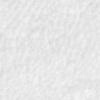
Label: no_change